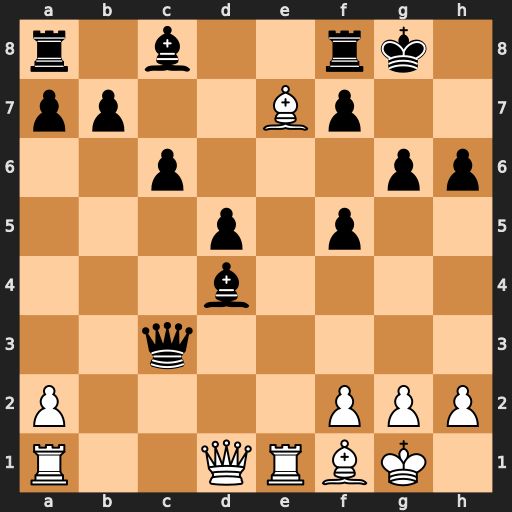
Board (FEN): r1b2rk1/pp2Bp2/2p3pp/3p1p2/3b4/2q5/P4PPP/R2QRBK1
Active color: w
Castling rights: -
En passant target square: -
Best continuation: Rc1 Bxf2+ Kxf2